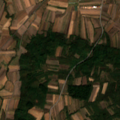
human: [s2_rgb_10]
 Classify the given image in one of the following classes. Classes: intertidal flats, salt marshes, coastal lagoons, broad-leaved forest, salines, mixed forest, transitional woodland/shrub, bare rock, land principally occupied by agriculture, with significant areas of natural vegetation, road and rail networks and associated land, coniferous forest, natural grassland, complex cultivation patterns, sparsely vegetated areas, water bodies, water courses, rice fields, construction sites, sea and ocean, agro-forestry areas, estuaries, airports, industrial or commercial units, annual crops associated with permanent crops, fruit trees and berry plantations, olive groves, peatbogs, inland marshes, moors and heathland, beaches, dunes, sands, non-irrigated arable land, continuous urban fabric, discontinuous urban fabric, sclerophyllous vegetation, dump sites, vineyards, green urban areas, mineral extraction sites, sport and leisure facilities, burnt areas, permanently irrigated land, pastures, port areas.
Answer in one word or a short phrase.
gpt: non-irrigated arable land, complex cultivation patterns, land principally occupied by agriculture, with significant areas of natural vegetation, broad-leaved forest